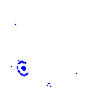
Particle: kaon